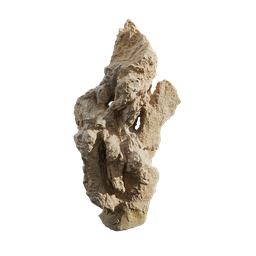
Label: nature